Question: I have 3 x-axis but their labels are not visible.
The whole idea is to have the bars thiner, and enought room for the labels
<URL>
'''
xAxis: [
{
categories: ['01/14', '02/14', '03/14'],
title: {
text: "left column"
}
},
{
categories: ['stuff 1', 'stuff 2', 'stuff 3'],
opposite: true,
title: {
text: "1st right column"
}
},
{
opposite: true,
title: {
text: "2nd right column"
},
categories: ['thing 1', 'thing 2', 'thing 3' ]
}
],
yAxis: {
opposite: true,
min: 0,
max: 100,
labels: {
enabled: false
},
title: {
text: "Data"
}
},
'''

I guess I'm missing something simple
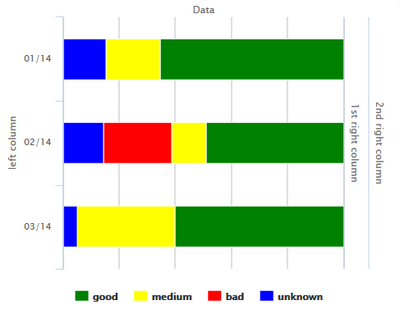
Answer: You need to have reference to the xAxis ('xAxis:2') in the serie.
Example: <URL>